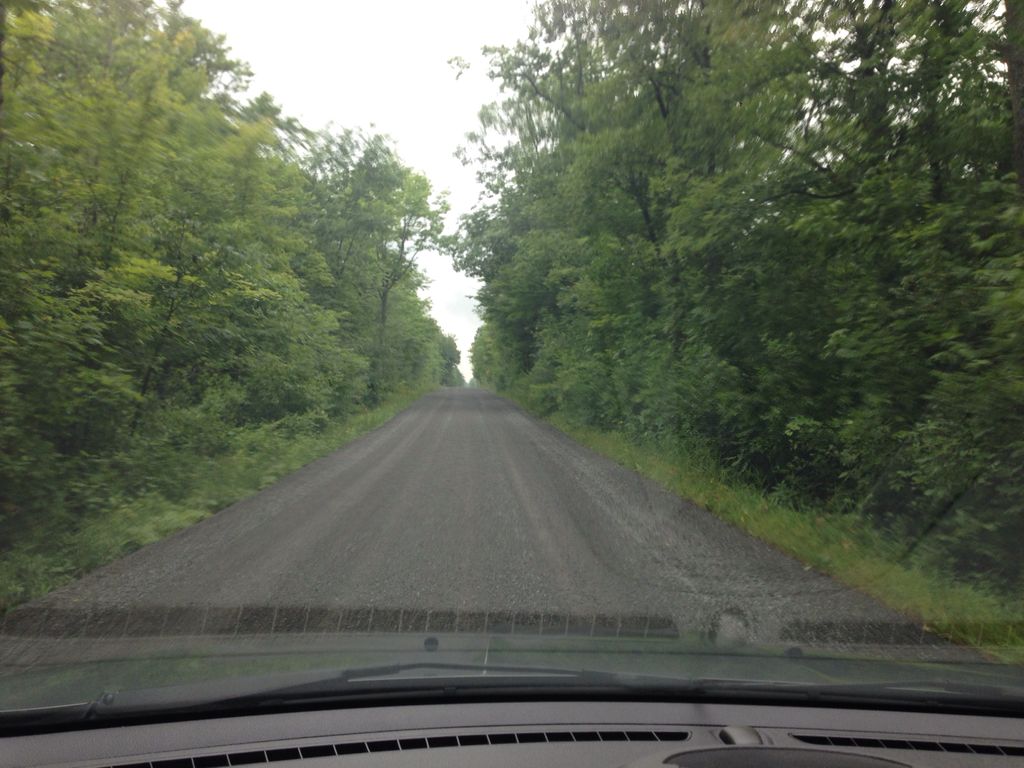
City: ottawa-gatineau